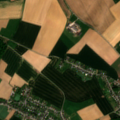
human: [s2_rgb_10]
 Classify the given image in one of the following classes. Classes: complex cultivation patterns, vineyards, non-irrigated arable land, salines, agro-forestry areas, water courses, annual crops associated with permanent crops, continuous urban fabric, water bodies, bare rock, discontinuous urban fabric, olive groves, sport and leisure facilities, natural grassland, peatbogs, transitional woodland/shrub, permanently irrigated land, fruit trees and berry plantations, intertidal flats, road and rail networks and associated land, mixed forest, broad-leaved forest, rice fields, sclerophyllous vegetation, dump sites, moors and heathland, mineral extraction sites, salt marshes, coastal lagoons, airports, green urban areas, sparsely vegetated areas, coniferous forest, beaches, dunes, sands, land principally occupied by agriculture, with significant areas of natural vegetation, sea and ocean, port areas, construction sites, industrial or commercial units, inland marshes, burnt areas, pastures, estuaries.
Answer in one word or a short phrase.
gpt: discontinuous urban fabric, non-irrigated arable land, pastures, complex cultivation patterns, broad-leaved forest